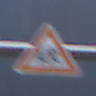
Verkehrszeichen: KinderRechts
Umgebung: Outdoor, Urban
Tageszeit: MorningAfternoon
Wetter: PartlyCloudy
Licht: Natural
Jahreszeit: NotSpecified
Kontrast: LowContrast